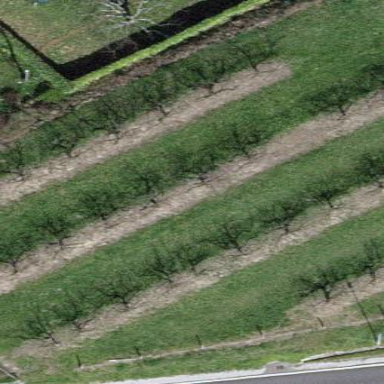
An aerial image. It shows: Orchard.